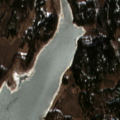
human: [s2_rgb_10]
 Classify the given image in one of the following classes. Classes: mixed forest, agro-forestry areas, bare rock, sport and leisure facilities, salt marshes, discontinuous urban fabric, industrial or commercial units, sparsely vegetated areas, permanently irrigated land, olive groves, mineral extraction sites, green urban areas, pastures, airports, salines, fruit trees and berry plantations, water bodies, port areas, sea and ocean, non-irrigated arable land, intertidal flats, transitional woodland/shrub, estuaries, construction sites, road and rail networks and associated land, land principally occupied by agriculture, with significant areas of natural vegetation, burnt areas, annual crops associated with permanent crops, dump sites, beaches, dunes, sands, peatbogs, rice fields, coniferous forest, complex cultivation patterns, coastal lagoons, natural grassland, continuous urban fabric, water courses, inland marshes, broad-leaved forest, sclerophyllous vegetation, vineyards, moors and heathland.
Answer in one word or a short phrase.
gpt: land principally occupied by agriculture, with significant areas of natural vegetation, coniferous forest, mixed forest, sea and ocean